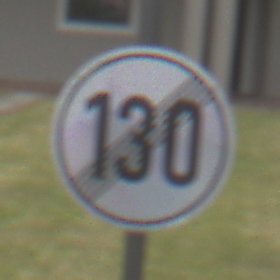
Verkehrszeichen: EndeGeschwindigkeit130
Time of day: Midday
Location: Outdoor (Urban)
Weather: Overcast
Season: NotSpecified
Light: Natural